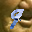
Label: 9